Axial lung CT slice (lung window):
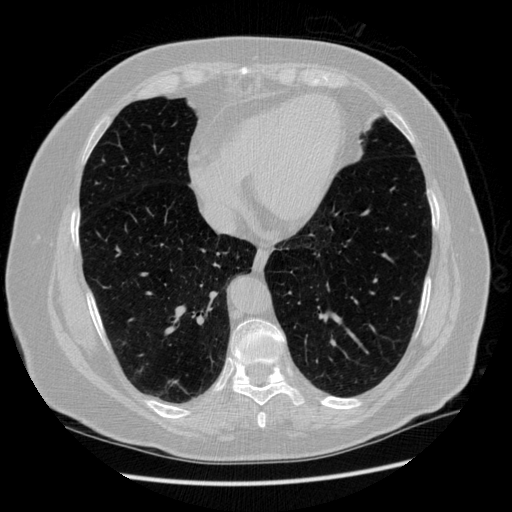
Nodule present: no